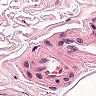
Metastatic tissue present: no